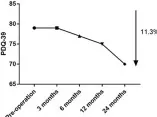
(E) Trend in PDQ-39 scores.
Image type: pathology (masson_trichrome)